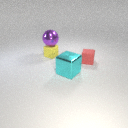
small yellow rubber cube behind small red rubber cube